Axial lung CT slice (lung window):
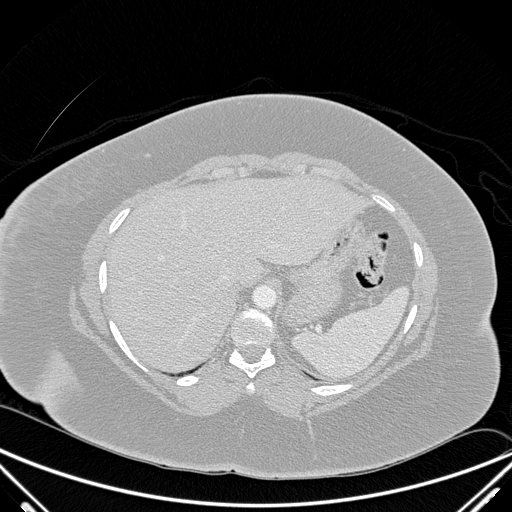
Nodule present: no